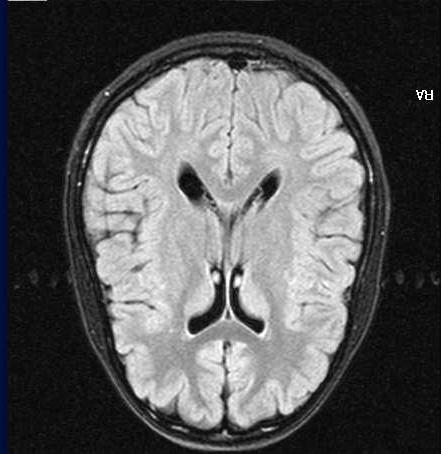
Label: notumor